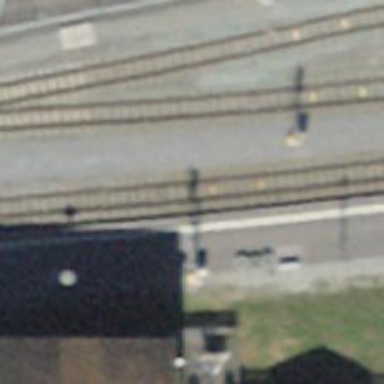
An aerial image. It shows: Narrow gauge railway with electrified contact lines.